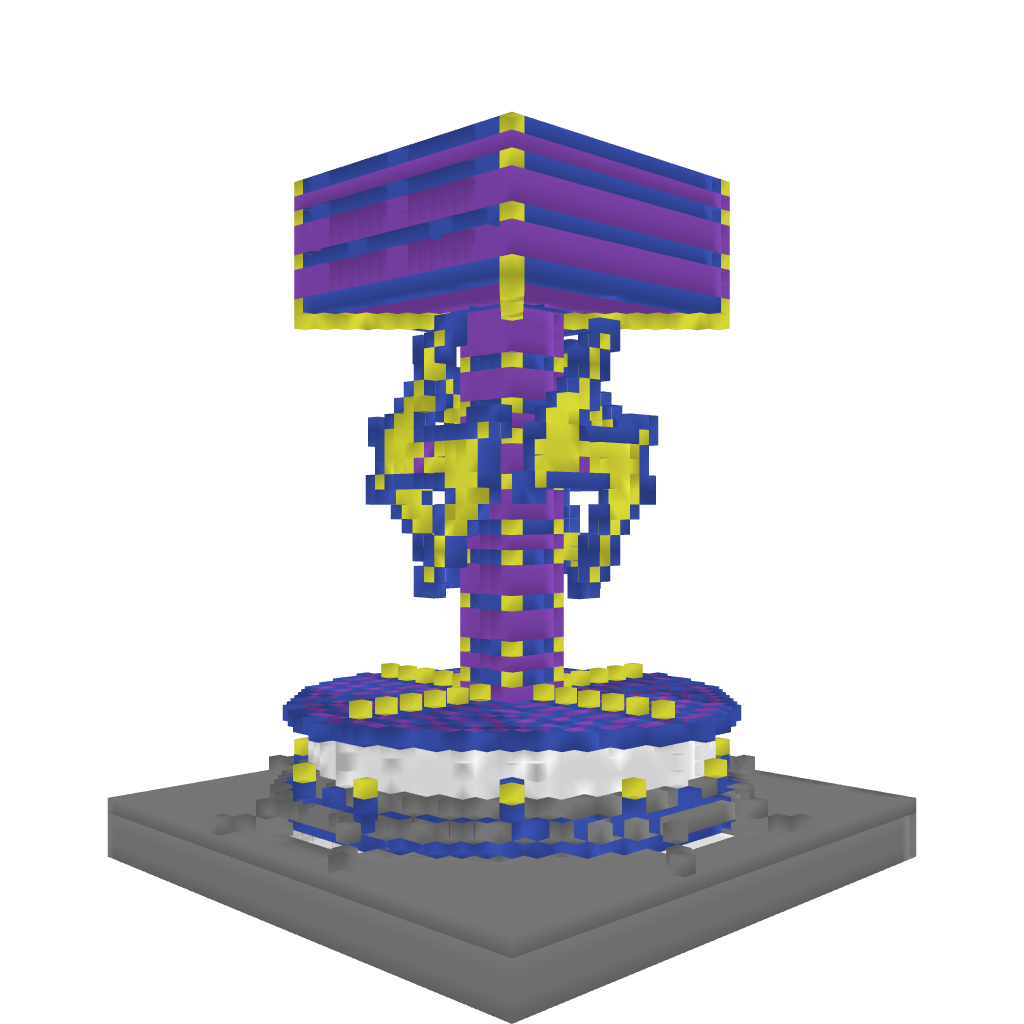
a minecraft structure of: XP Farm high quality